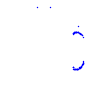
Particle: proton